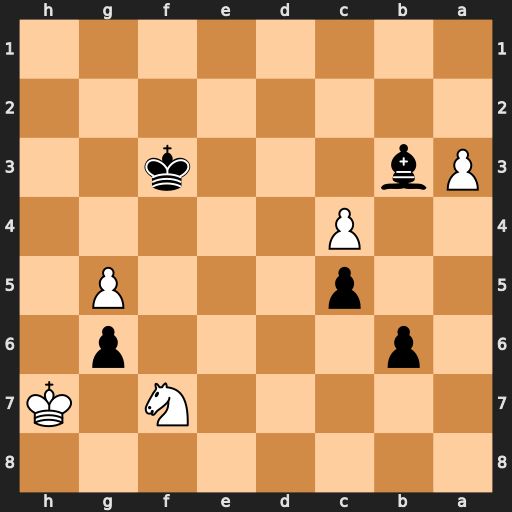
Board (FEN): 8/5N1K/1p4p1/2p3P1/2P5/Pb3k2/8/8
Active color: b
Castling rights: -
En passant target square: -
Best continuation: b5 Nd6 bxc4